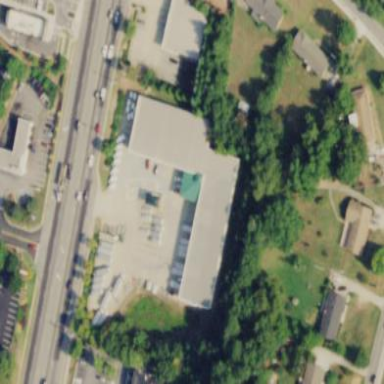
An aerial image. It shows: Warehouse building used for storage rental services.